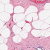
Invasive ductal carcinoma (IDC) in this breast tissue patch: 0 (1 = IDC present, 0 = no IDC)